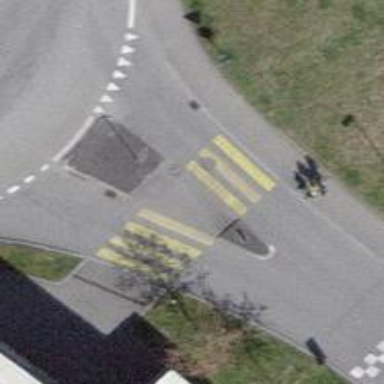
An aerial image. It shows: Uncontrolled zebra crossing with pedestrian island.